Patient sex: M
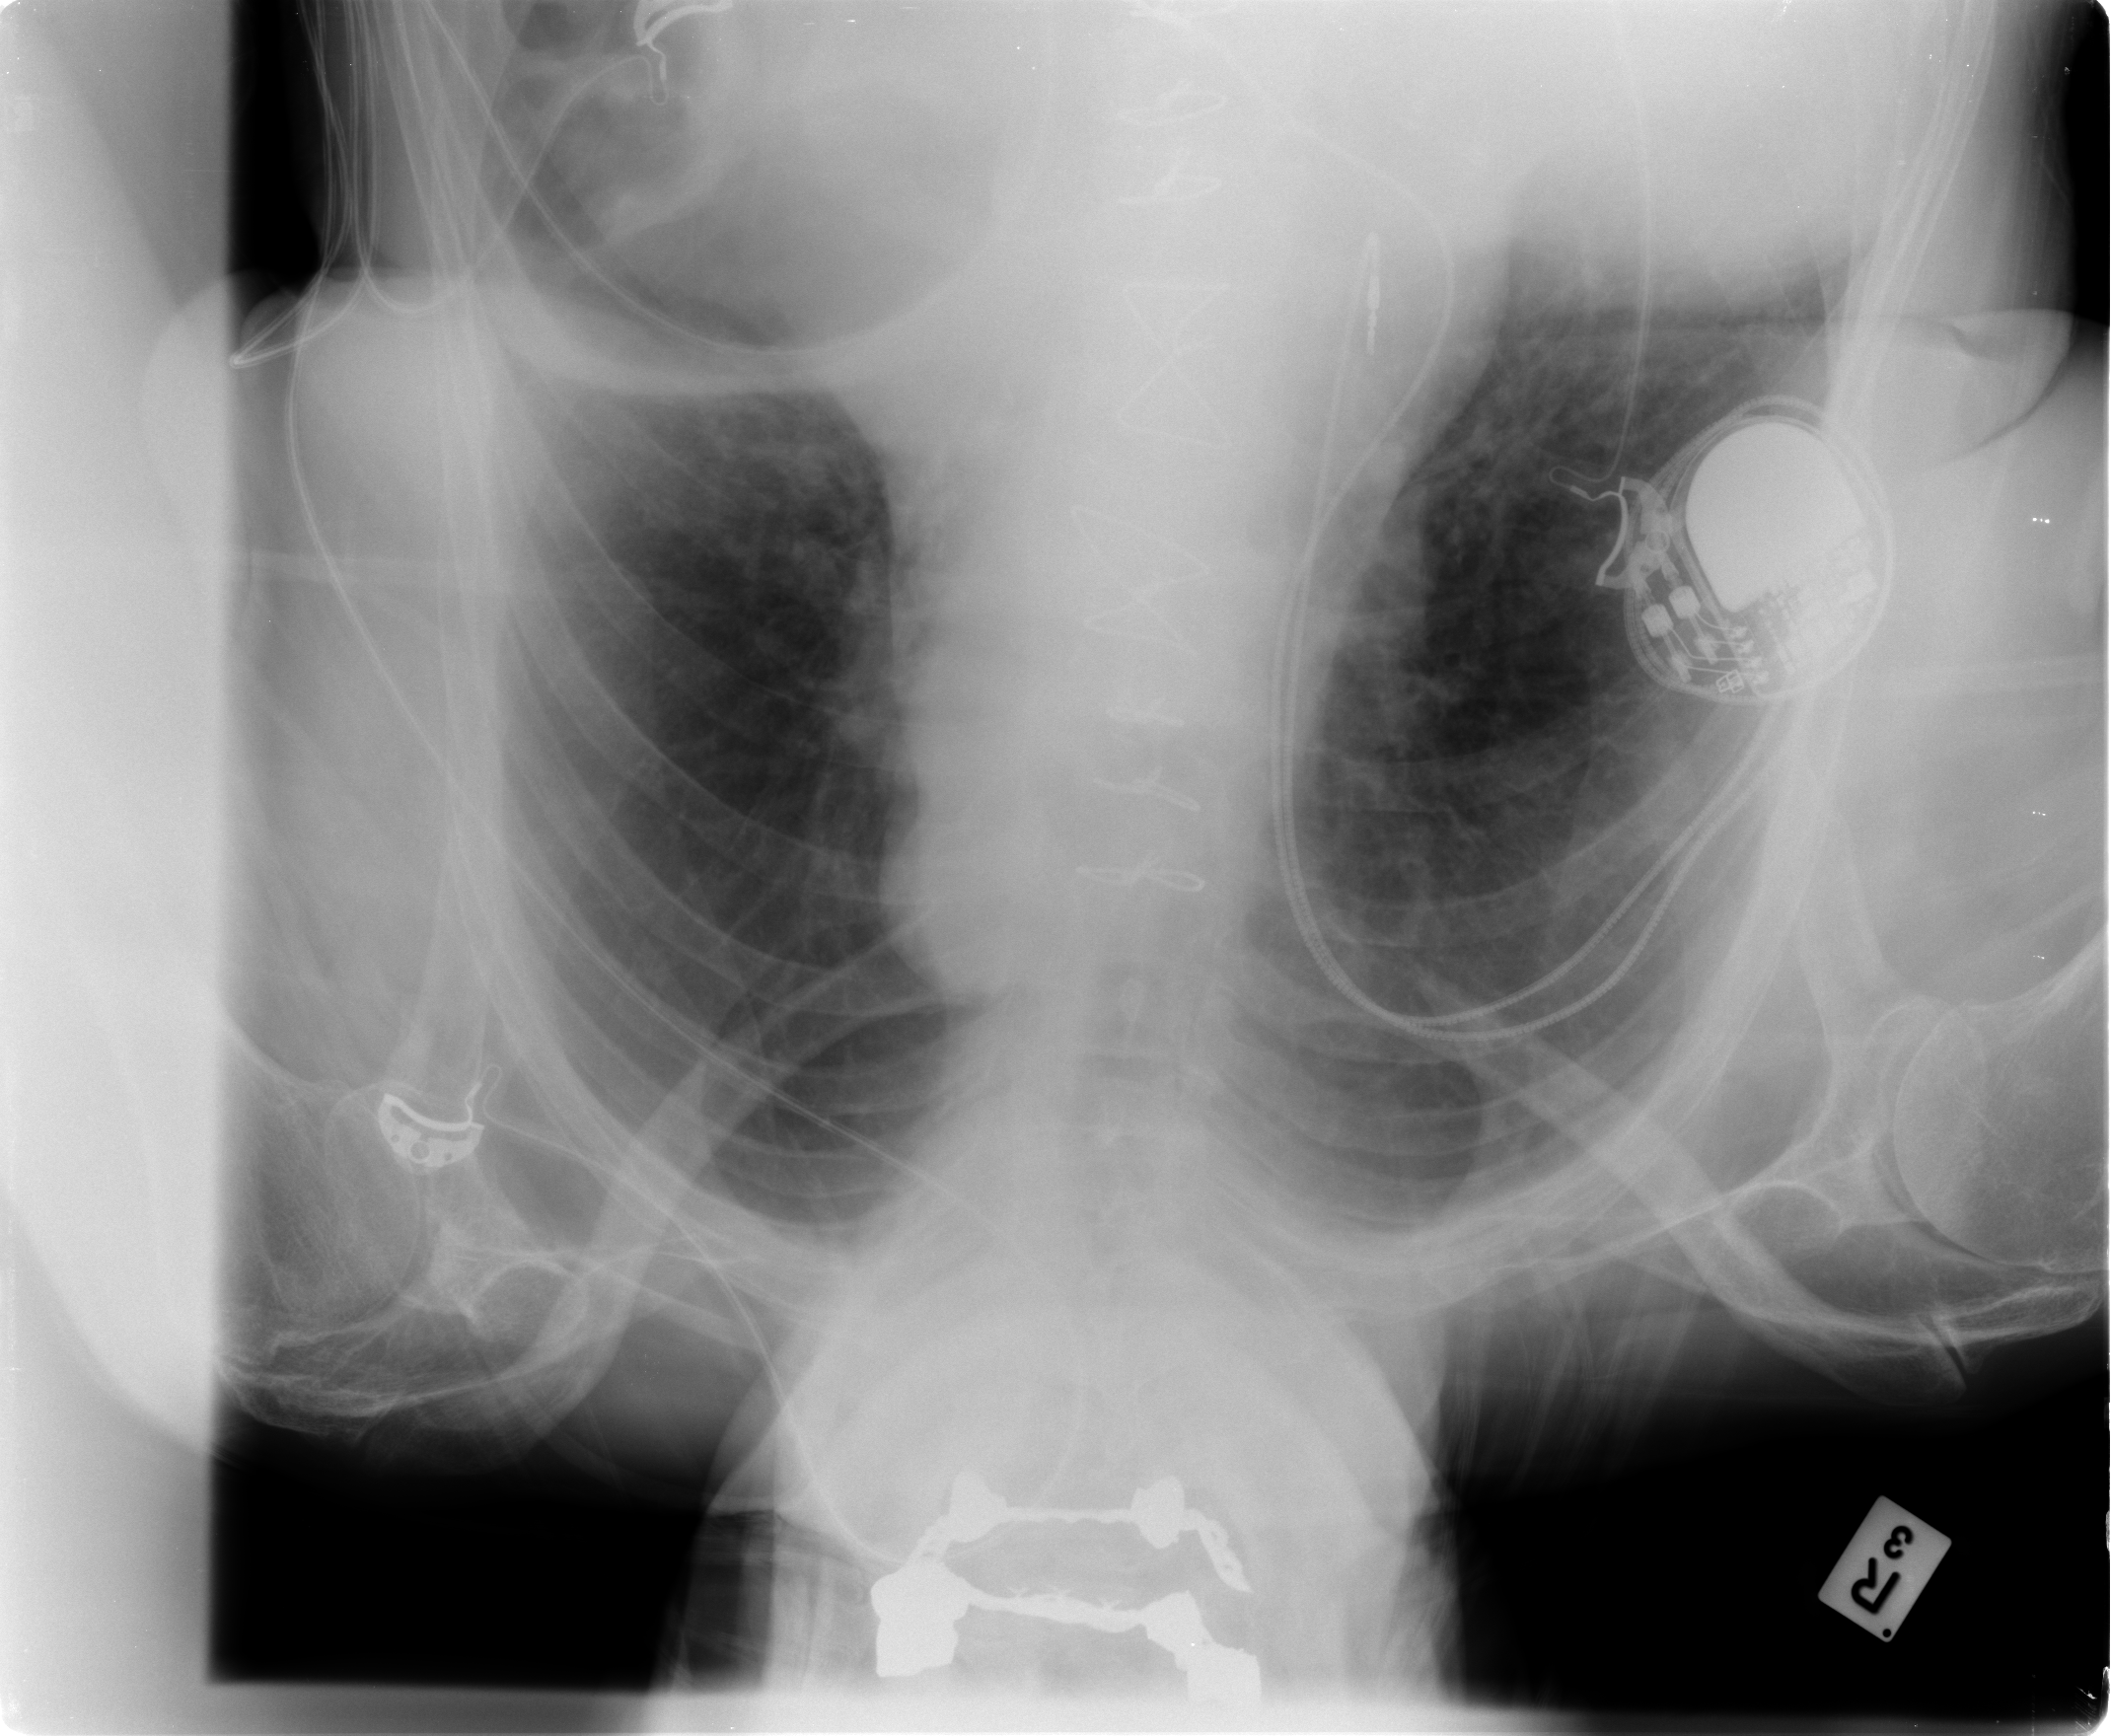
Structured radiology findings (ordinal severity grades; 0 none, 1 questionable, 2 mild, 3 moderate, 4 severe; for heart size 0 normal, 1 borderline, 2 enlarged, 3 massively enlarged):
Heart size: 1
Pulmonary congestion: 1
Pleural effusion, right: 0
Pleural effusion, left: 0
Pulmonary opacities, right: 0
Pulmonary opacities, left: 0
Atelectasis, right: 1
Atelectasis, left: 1